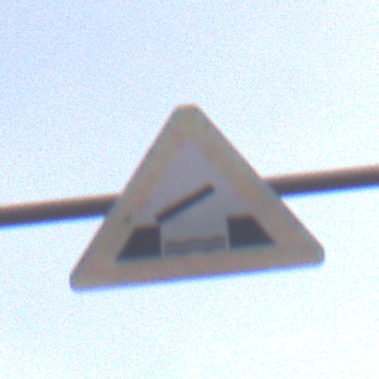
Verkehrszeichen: BeweglicheBruecke
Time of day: MorningAfternoon
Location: Outdoor (Urban)
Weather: PartlyCloudy
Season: NotSpecified
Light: Natural